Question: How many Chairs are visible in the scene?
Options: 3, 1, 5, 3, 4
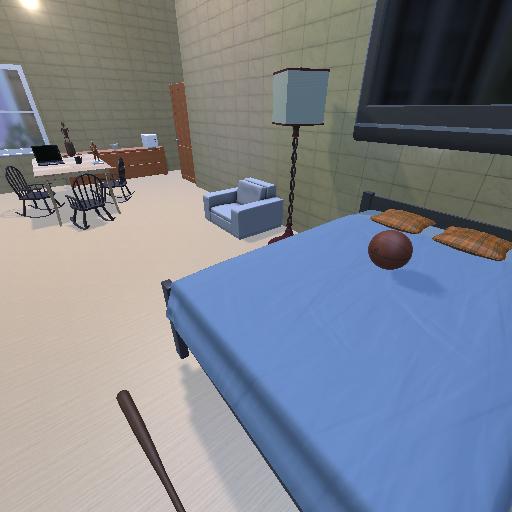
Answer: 3